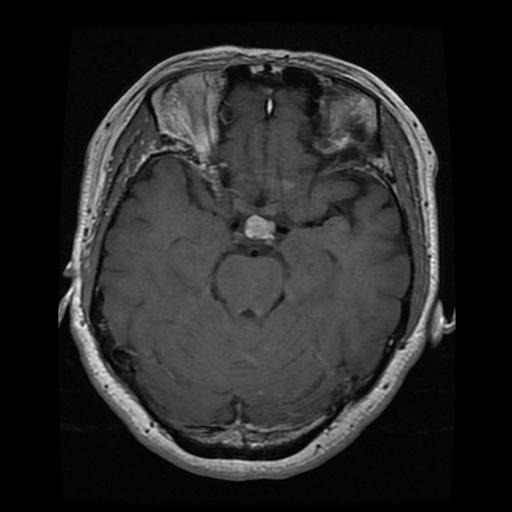
Label: pituitary